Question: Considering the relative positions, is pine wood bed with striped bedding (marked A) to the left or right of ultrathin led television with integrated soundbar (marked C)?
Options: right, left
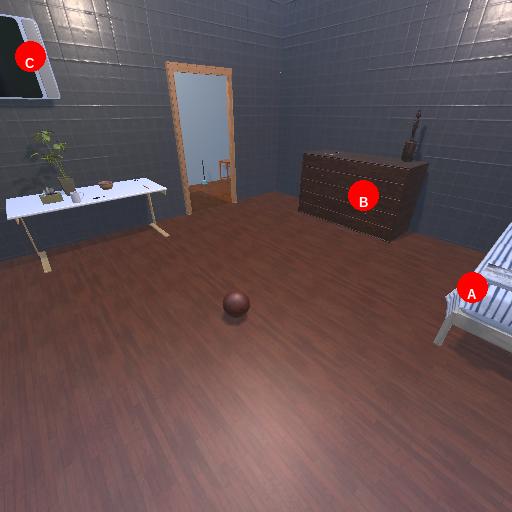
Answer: right